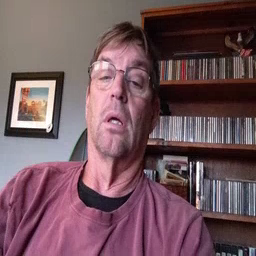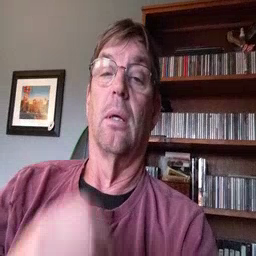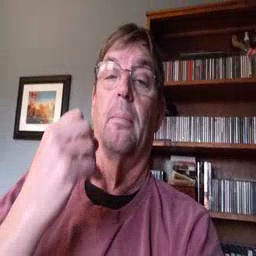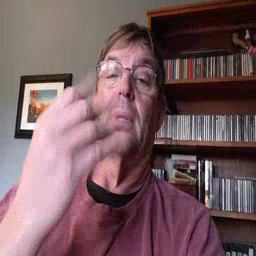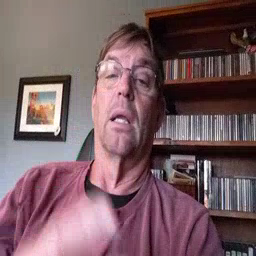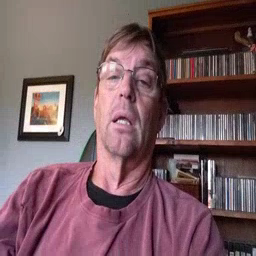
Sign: many